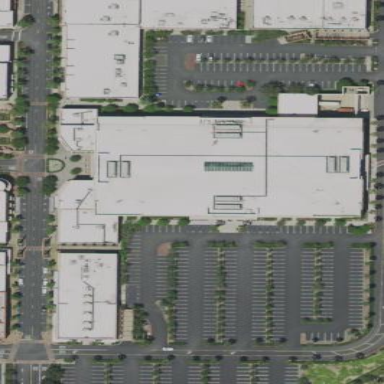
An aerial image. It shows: Retail building that houses department store.